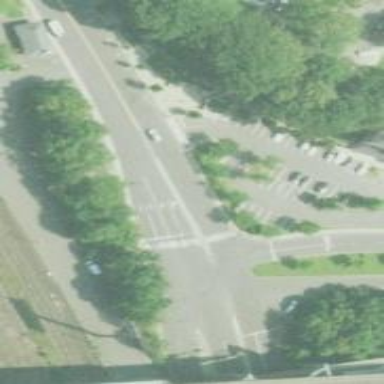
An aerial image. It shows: Zebra crossing on the road.